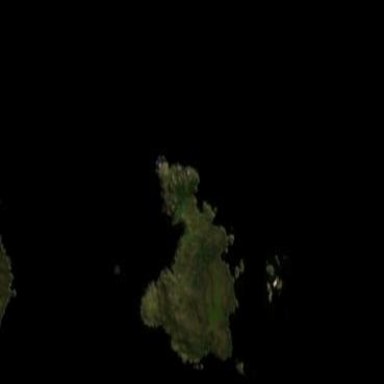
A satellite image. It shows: Islet located along the natural coastline.